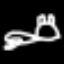
Label: frog